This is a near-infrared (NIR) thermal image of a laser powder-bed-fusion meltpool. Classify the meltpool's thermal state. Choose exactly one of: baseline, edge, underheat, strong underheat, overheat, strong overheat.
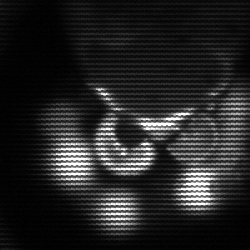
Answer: baseline